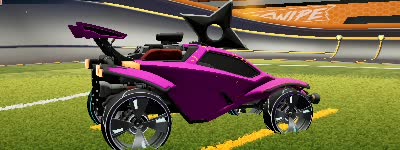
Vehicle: octane